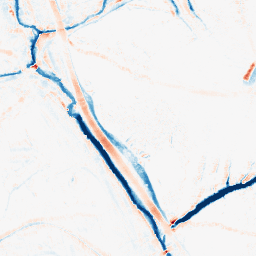
Category: morphological
Decomposition family: morphological_ellipse
Decomposition parameters: operation: average
width: 10
height: 10
Upsampling method: bicubic
Upsampling parameters: scale: 8
Upsampling scale: 8